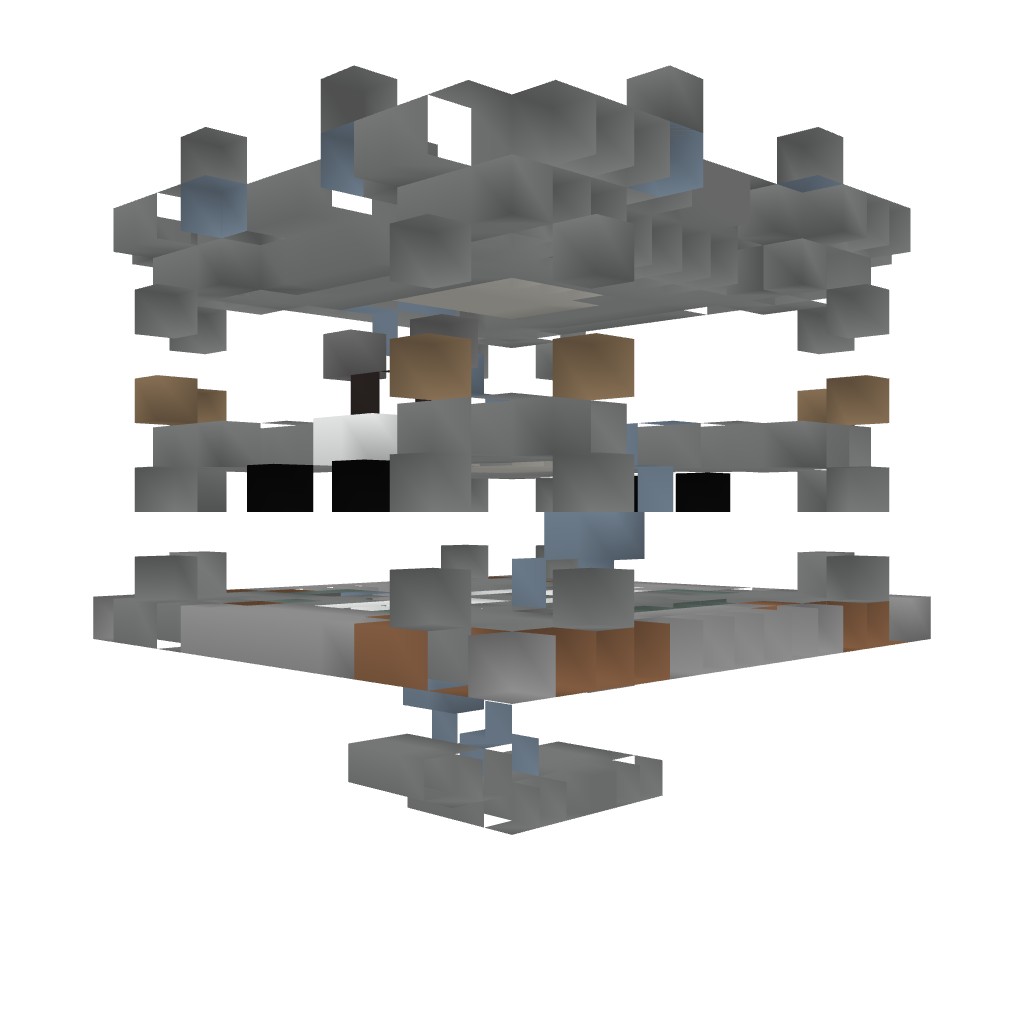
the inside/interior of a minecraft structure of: PvP Tower [White]